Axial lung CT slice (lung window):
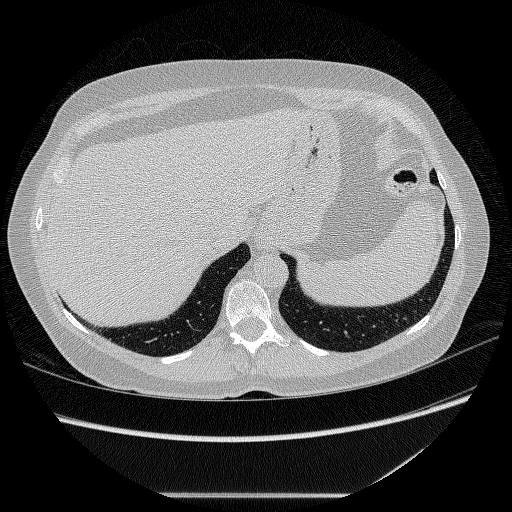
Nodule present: no